Field crop: maize
Growth stage: 1
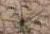
Species: salsola